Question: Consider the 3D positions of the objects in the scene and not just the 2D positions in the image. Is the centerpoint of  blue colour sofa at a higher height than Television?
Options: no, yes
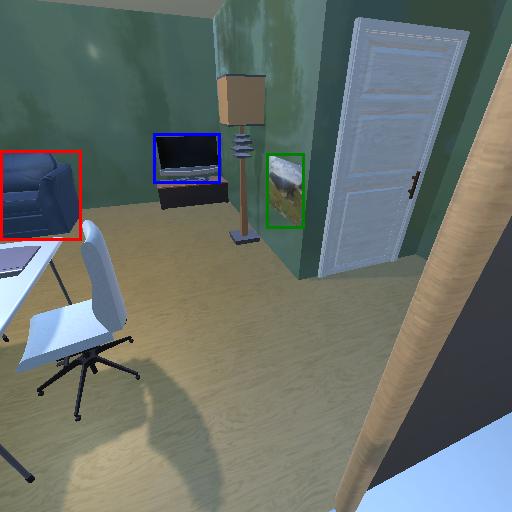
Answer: no